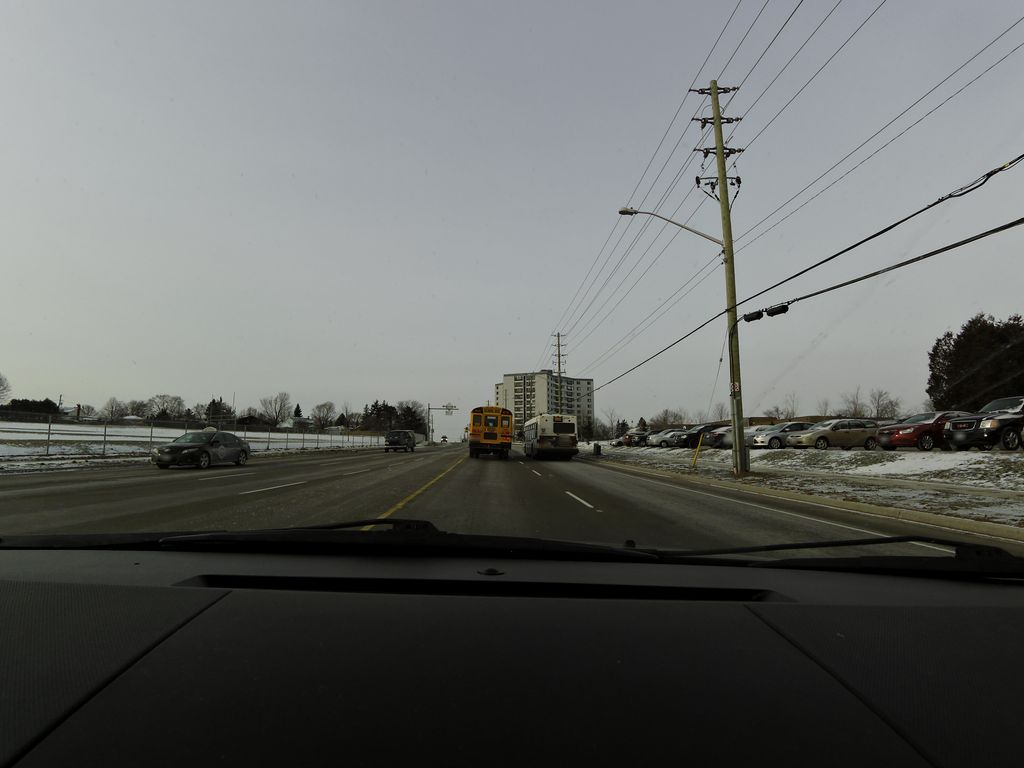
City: kitchener-waterloo